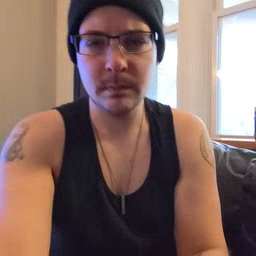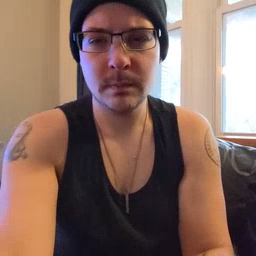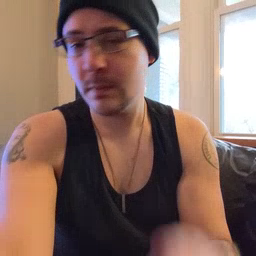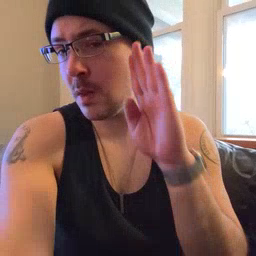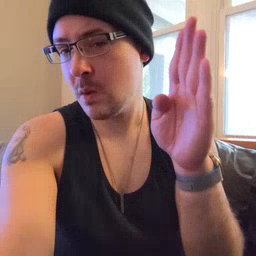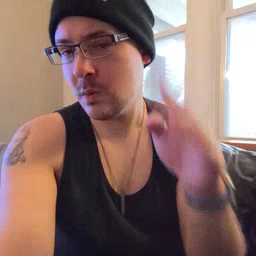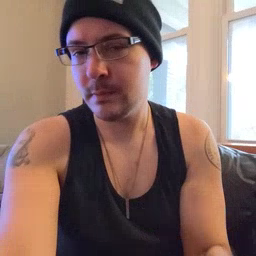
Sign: hello